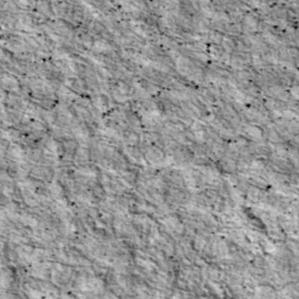
Label: non_frost